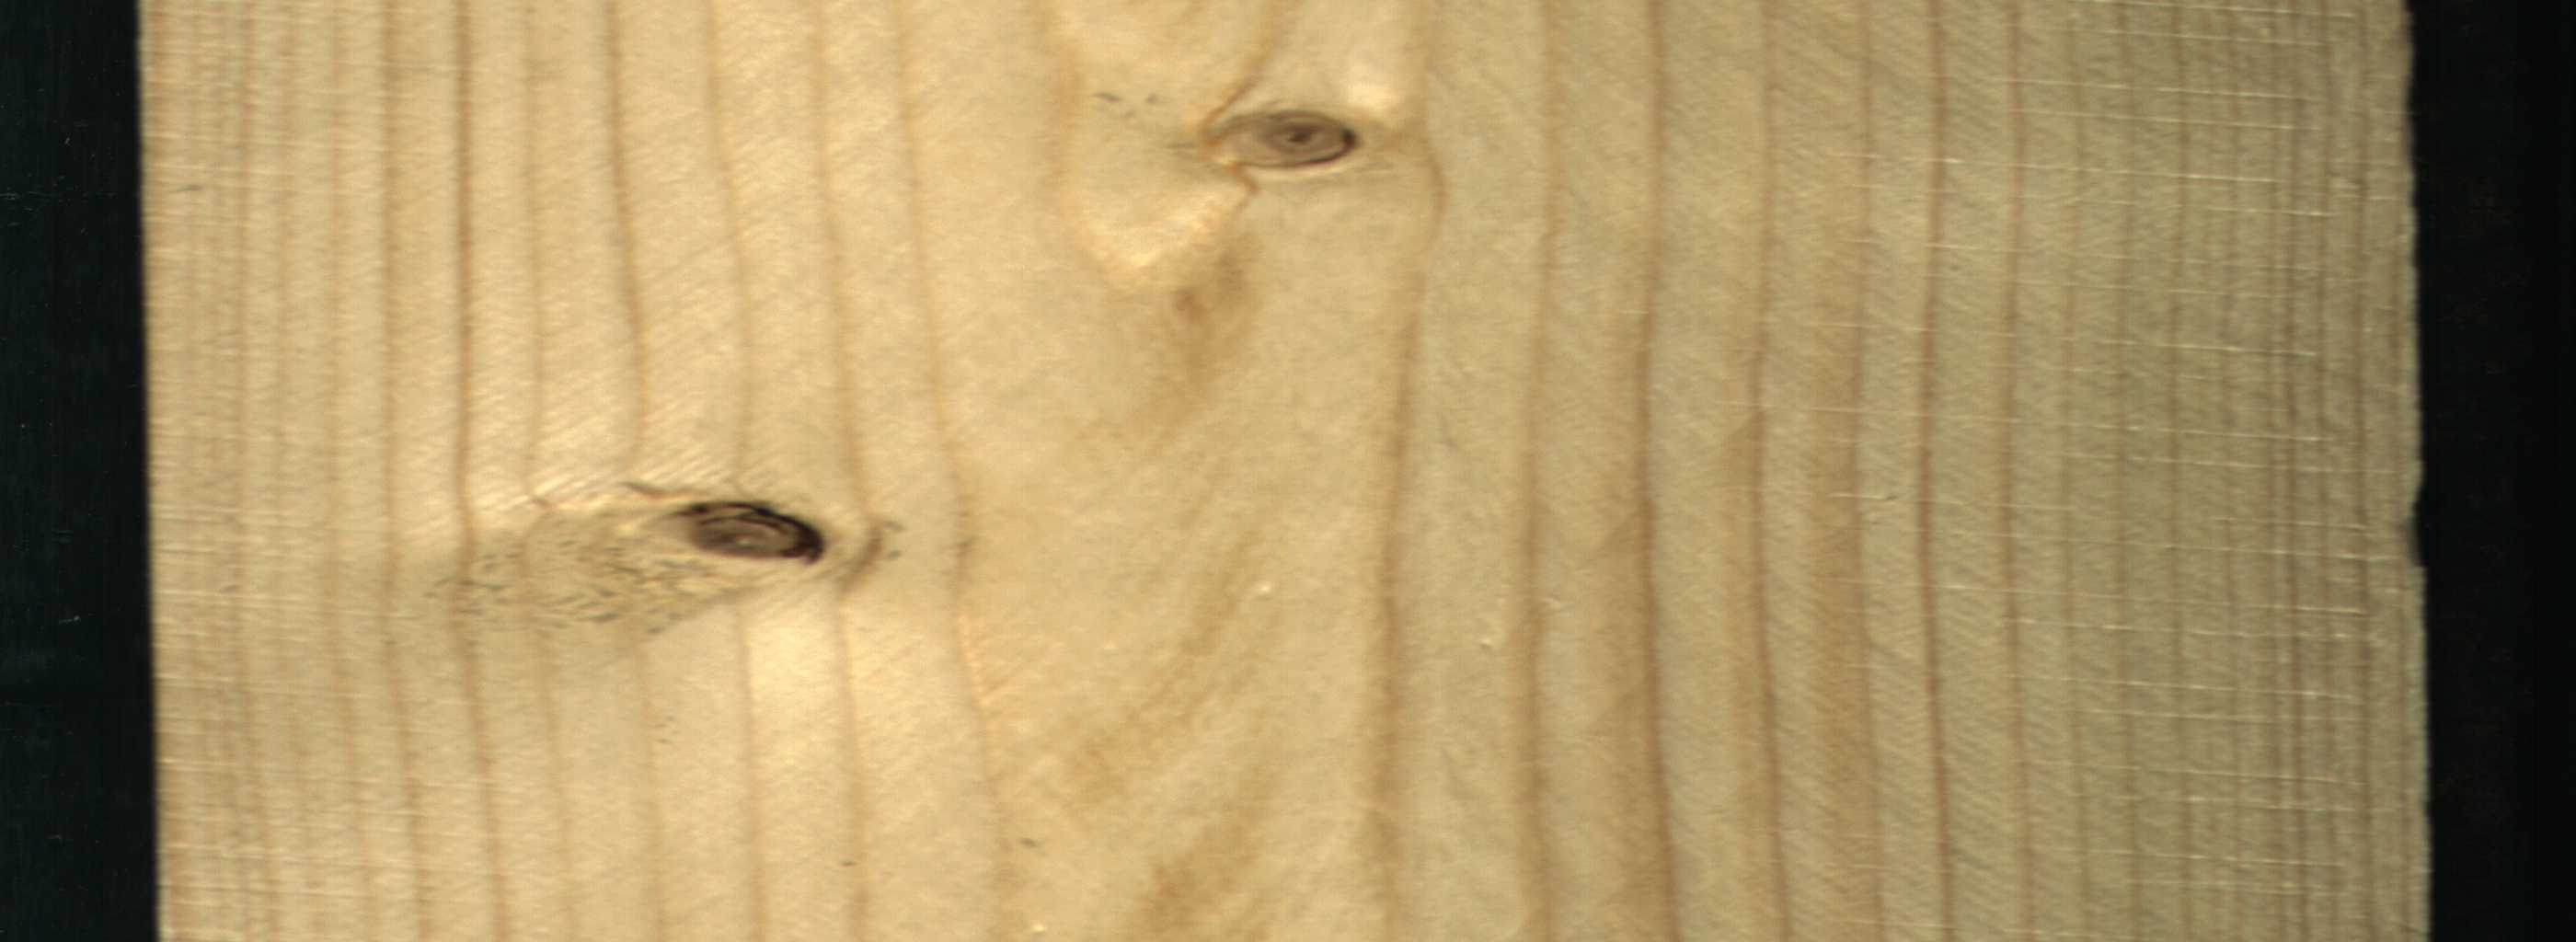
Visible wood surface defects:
Dead_Knot
Live_Knot
Live_Knot
Live_Knot
Live_Knot